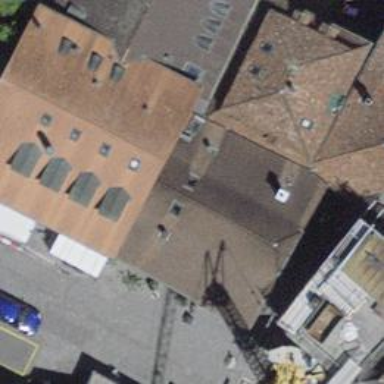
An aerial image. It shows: Restaurant.